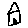
Label: house